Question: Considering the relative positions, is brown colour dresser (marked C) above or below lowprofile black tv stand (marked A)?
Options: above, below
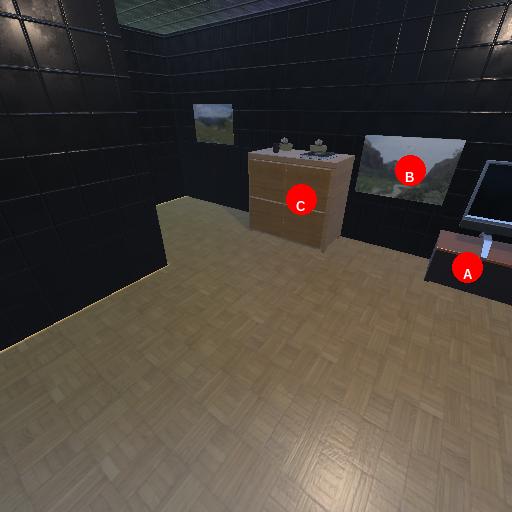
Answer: above